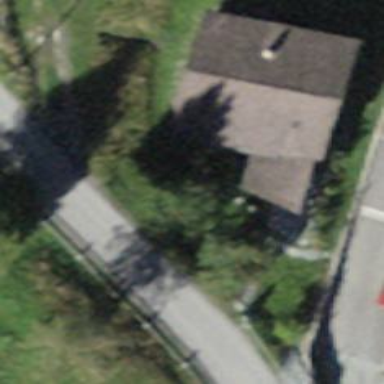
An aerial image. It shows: Simple and straightforward house.